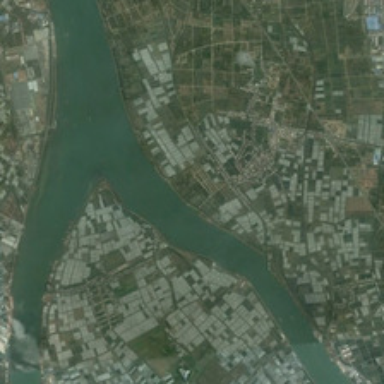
Many farmlands are in two sides of a river with two branches .